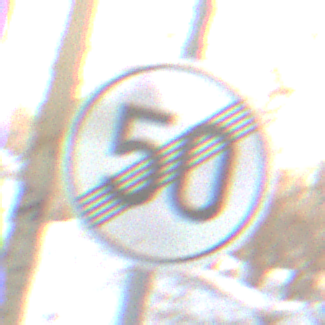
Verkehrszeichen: EndeGeschwindigkeit50
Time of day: MorningAfternoon
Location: Roofed (Suburban)
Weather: PartlyCloudy
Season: Winter
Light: Natural